This grayscale texture is a bearing vibration snapshot reshaped row-by-row into a square image. Based on the visible evidence, which condition applies: normal, inner_race, outer_race, ball?
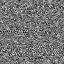
Answer: normal